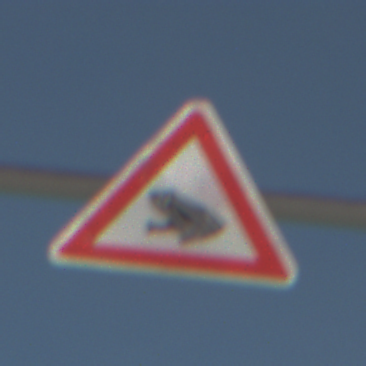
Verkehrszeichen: AmphibienwanderungRechts
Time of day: MorningAfternoon
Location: Outdoor (Suburban)
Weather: PartlyCloudy
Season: NotSpecified
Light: Natural